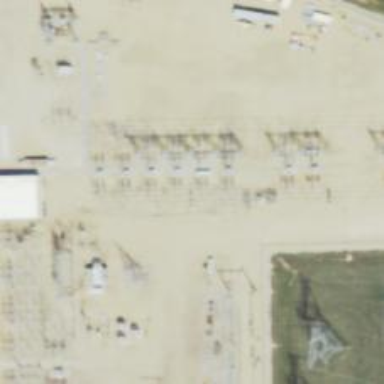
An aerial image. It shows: Switch for power supply.